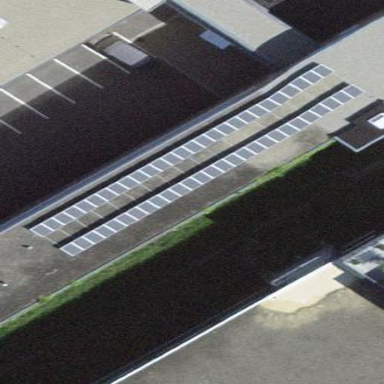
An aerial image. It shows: Solar power generator utilizing photovoltaic technology with solar photovoltaic panels.